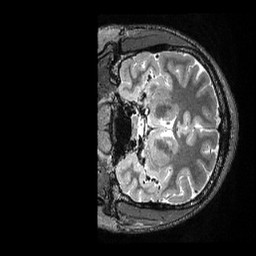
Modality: T2w
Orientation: coronal
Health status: healthy
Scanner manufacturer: siemens
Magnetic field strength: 3 T
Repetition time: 3.2 s
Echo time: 0.565 s